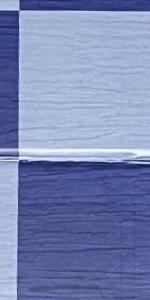
Label: Empty